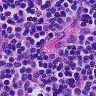
Metastatic tissue present: no